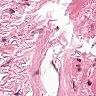
Metastatic tissue present: no